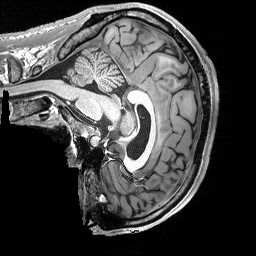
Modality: T1w
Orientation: sagittal
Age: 23